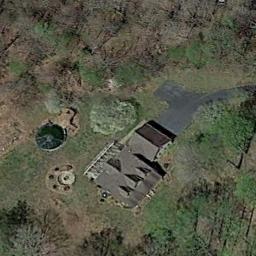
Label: sparse_residential